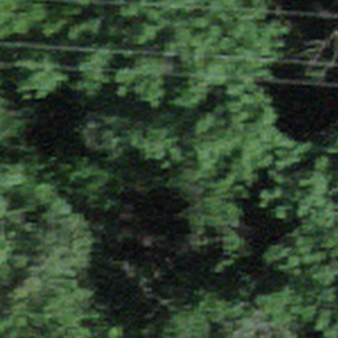
Label: other